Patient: sex M, age 65
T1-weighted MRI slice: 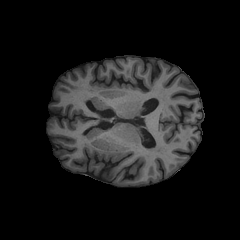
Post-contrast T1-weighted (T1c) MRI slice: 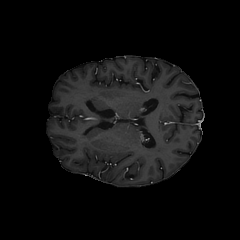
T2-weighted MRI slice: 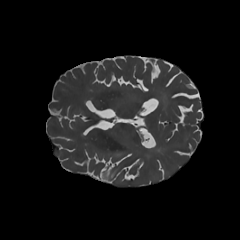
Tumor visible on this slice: yes
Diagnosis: Astrocytoma, IDH-mutant
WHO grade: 2